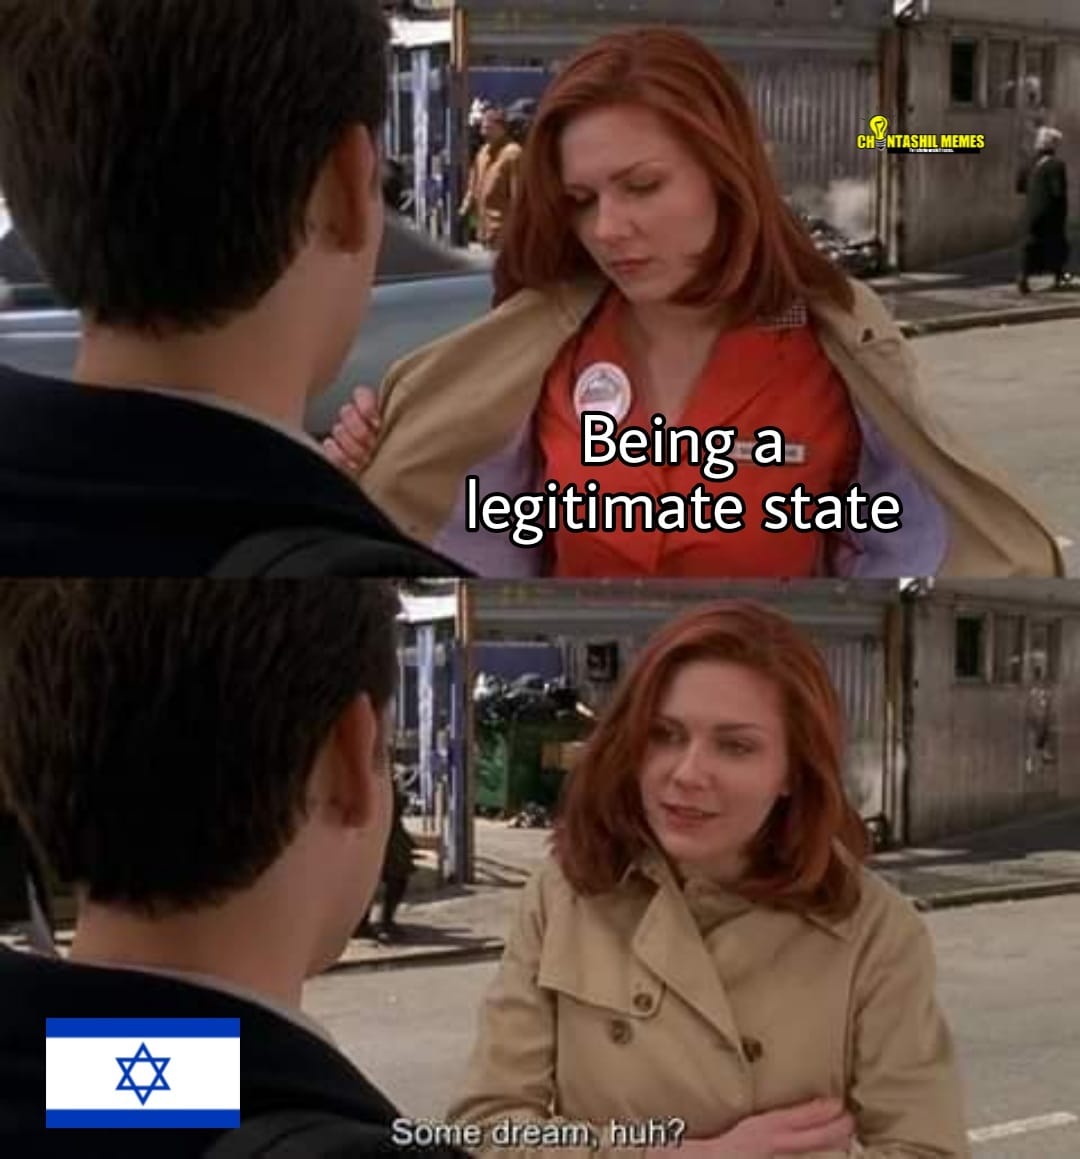
Caption: Being a legitimate state    Some dream, huh ?
Label: hate